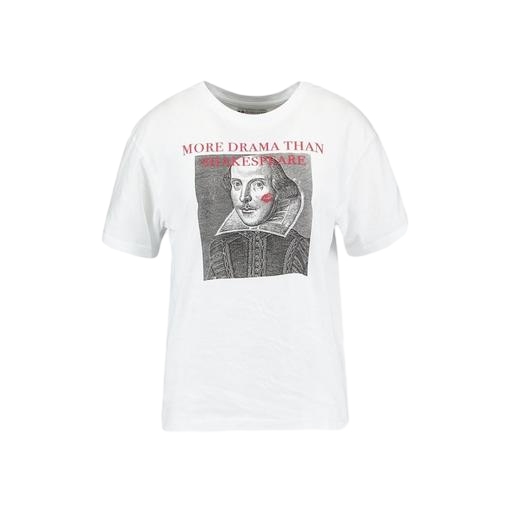
white shakespeare t-shirt, black shakespeare girl t-shirt, great t-shirt, white background